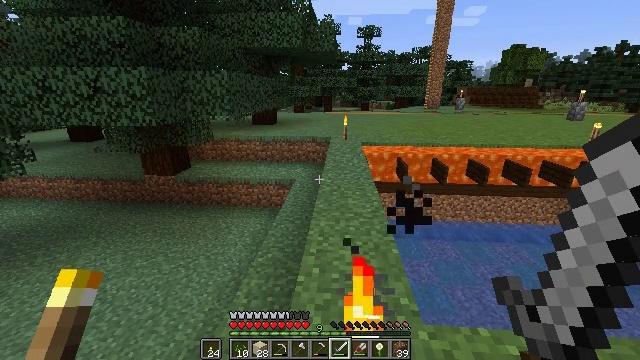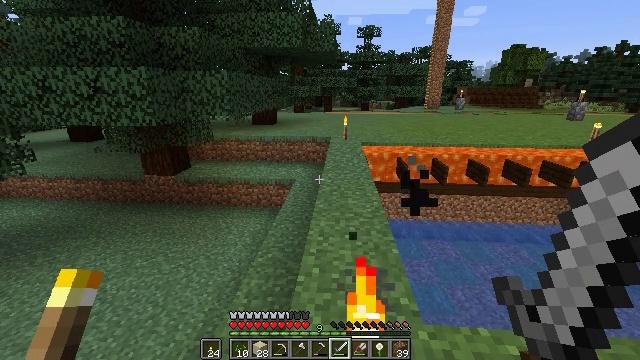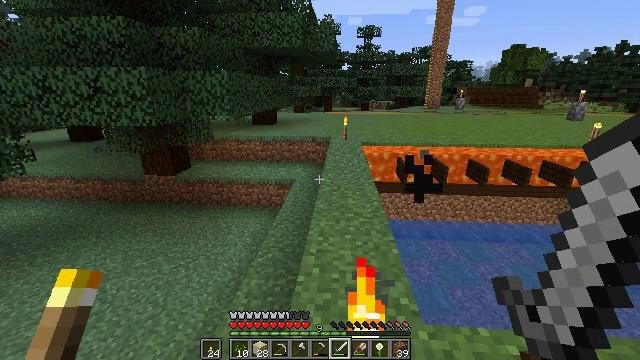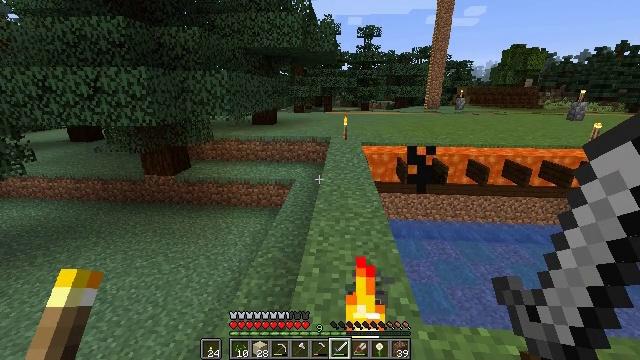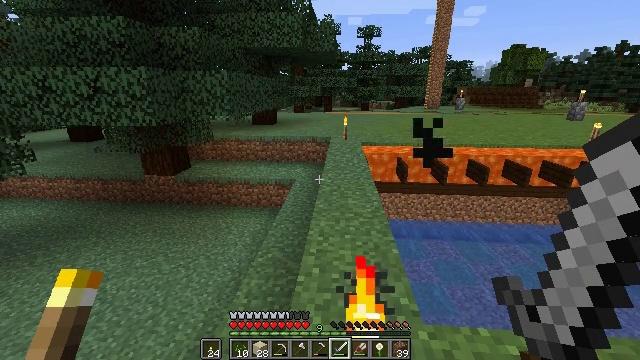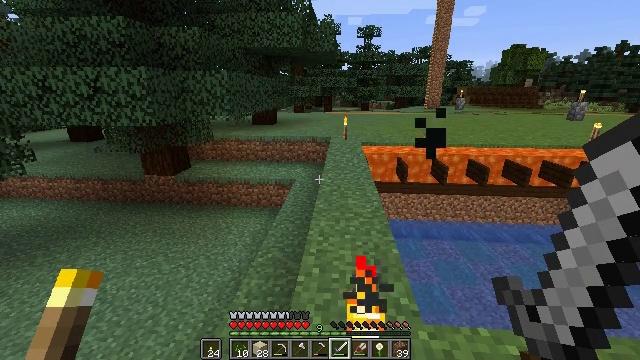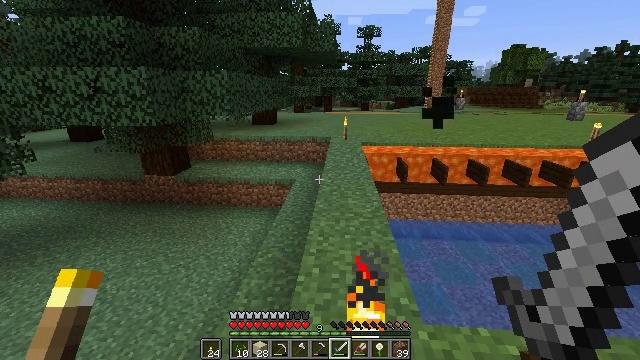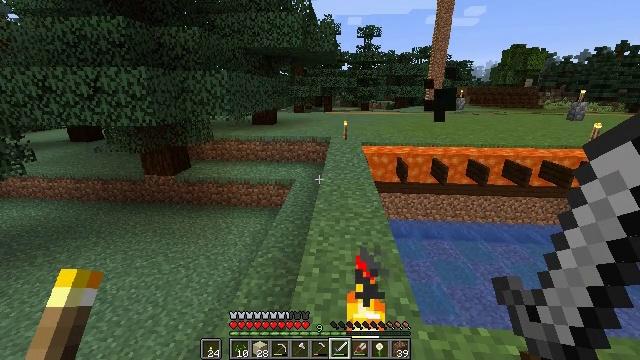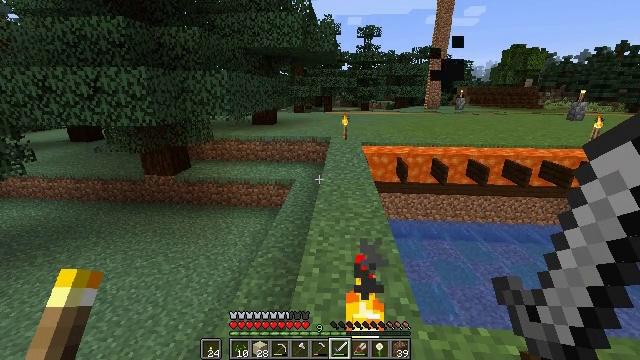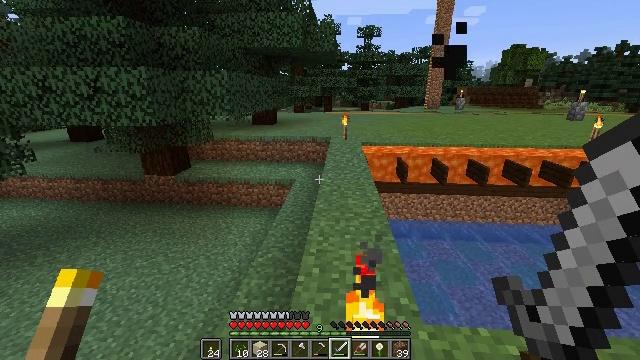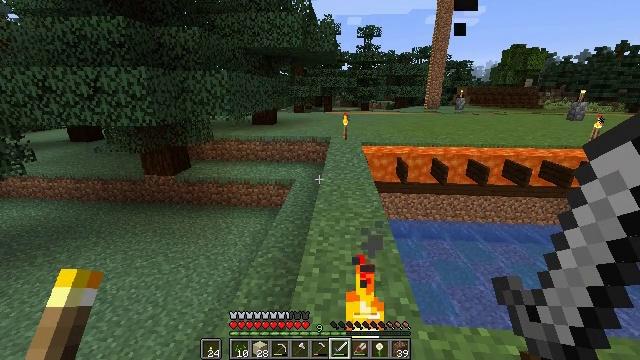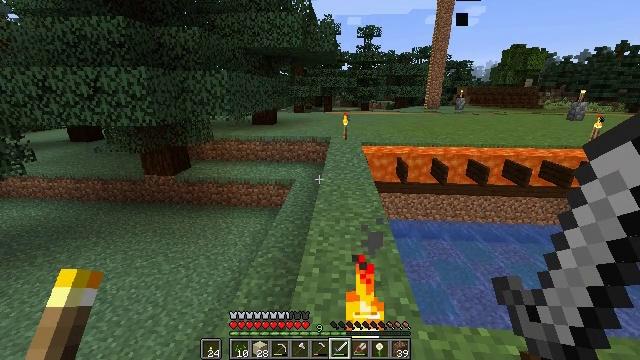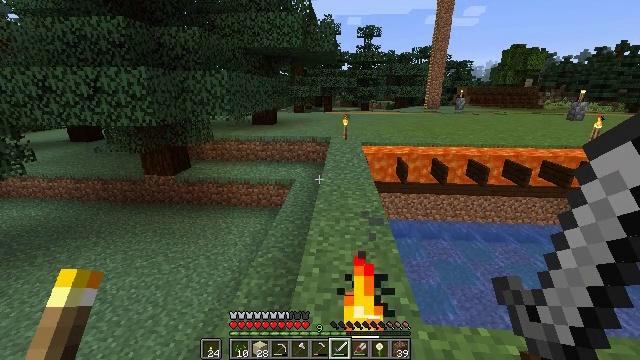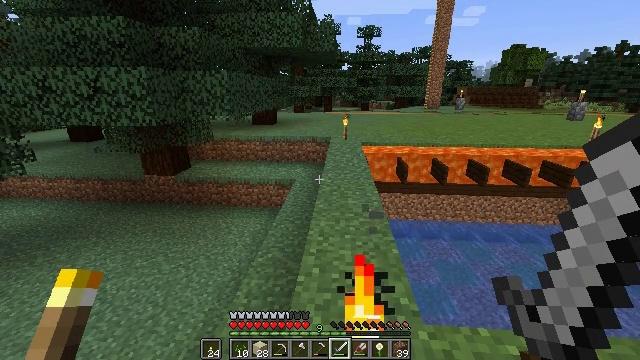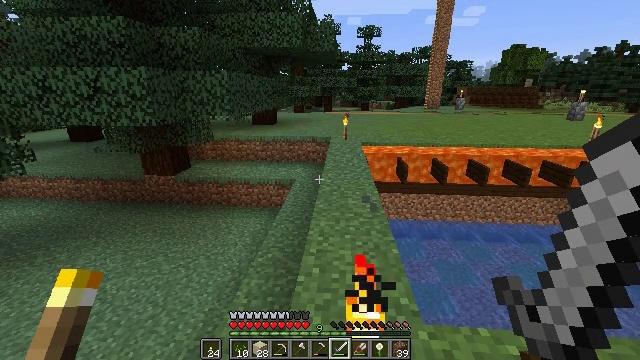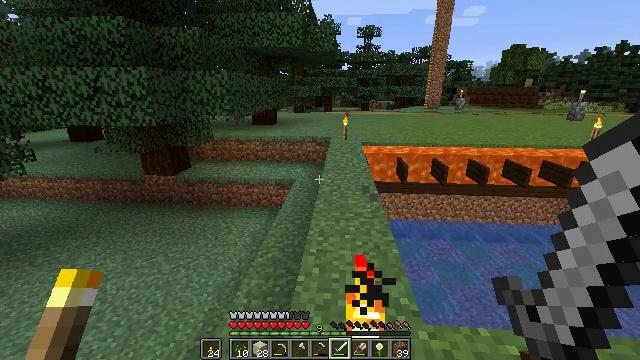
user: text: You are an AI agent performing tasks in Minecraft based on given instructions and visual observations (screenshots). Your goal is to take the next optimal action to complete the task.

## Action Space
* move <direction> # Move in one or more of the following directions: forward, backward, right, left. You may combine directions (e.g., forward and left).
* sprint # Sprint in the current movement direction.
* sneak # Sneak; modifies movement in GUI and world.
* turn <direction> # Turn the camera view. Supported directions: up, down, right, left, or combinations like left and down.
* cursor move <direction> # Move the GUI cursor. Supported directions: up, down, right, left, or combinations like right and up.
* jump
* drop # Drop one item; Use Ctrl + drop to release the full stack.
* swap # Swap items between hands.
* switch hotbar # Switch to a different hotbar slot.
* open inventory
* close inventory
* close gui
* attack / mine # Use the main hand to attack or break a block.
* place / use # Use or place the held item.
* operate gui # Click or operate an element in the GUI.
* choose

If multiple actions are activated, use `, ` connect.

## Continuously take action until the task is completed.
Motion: motion action
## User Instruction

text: Gather sand from the desert.
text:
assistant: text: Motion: no_op
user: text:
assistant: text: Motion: no_op
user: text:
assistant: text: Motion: no_op
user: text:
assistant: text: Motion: no_op
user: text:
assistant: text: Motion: no_op
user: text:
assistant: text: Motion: no_op
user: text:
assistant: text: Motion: no_op
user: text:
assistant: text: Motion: no_op
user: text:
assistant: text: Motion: no_op
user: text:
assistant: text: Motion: no_op
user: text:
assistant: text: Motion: no_op
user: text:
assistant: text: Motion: no_op
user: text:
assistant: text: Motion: no_op
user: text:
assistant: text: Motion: no_op
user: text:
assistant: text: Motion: no_op
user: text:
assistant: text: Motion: no_op
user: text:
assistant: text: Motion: no_op
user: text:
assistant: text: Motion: no_op
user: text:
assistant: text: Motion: no_op
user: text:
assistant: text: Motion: no_op
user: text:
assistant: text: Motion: no_op
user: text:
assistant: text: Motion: no_op
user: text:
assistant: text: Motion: no_op
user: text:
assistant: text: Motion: no_op
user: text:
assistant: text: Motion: no_op
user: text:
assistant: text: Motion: no_op
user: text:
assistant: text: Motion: no_op
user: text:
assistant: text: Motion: no_op
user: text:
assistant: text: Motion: no_op
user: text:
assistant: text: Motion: no_op